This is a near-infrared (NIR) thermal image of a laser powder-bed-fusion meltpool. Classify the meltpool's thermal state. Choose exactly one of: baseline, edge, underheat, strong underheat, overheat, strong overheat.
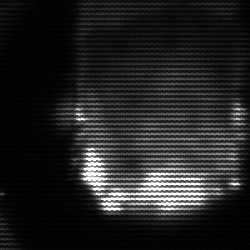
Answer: baseline